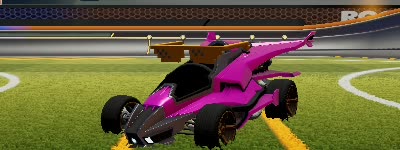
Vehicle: aftershock